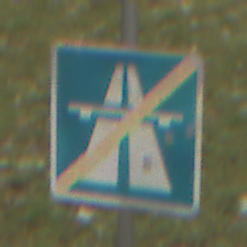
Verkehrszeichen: EndeAutbahn
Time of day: Midday
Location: Outdoor (Nature)
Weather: Overcast
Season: NotSpecified
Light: Natural